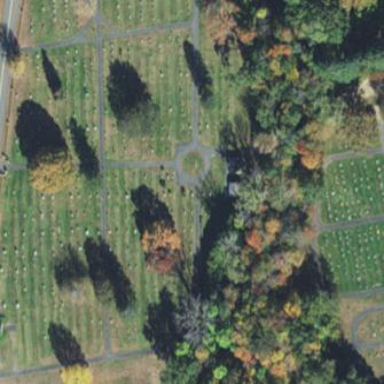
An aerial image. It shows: Cemetery.